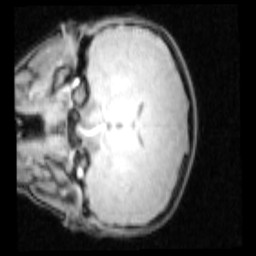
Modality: PDw
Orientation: coronal
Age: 12
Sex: male
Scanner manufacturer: siemens
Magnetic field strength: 3 T
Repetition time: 0.25 s
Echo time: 0.00103 s